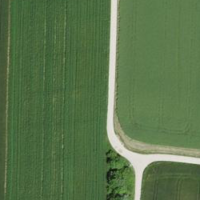
EUNIS habitat code: 52
Species observed at this site:
Raphanus raphanistrum